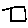
Label: square